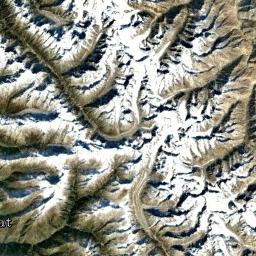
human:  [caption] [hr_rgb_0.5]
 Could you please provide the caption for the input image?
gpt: The white snow on the snow-capped mountains is veined .

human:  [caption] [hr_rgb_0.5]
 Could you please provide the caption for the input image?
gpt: The snowberg is covered with snow and ice and the snowberg consist of lots of ridges and valleys .

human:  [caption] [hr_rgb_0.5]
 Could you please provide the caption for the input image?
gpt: The snow berg is consist of bare land and white snow .

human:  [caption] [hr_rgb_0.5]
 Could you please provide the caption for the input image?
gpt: There is snow on the part of the snowberg .

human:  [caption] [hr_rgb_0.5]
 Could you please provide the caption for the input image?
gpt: There are some snow and bare land on the snowberg .